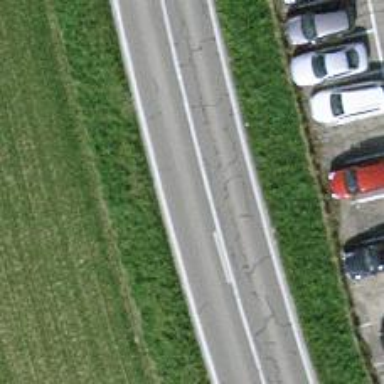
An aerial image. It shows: Asphalt road classified as primary highway.